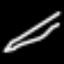
Label: pencil